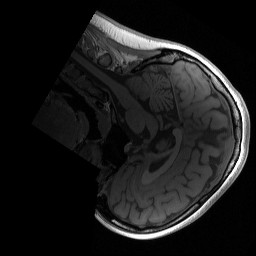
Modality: T1w
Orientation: sagittal
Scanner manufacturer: siemens
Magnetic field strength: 3 T
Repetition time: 2 s
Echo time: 0.0022 s